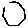
Label: hexagon